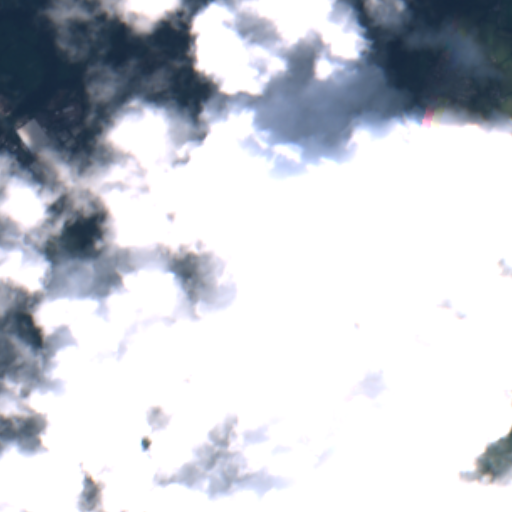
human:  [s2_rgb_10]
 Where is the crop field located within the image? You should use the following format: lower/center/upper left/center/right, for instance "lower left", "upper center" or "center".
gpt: The crop field is located in the lower right of the image.
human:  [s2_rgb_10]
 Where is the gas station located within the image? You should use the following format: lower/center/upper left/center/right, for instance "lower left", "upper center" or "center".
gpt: The gas station is located in the center right of the image.
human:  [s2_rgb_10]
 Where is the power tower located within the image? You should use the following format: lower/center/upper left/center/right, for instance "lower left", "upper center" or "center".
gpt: The power tower is located in the upper left of the image.
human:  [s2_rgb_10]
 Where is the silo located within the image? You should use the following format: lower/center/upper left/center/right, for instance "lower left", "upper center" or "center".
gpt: The silo is located in the lower left of the image.
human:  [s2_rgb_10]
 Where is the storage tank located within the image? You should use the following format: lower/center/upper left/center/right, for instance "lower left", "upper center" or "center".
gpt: The storage tank is located in the upper right of the image.
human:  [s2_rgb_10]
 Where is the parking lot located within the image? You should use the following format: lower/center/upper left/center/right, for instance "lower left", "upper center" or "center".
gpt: There is no parking lot in the image.